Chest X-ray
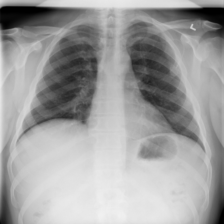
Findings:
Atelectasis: negative
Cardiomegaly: negative
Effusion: negative
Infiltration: positive
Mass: negative
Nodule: negative
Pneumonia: negative
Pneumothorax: negative
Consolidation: negative
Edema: negative
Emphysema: negative
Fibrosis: negative
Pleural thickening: negative
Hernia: negative